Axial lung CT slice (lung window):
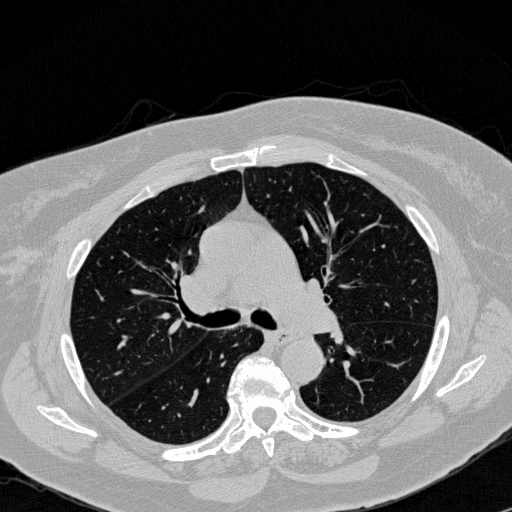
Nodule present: no